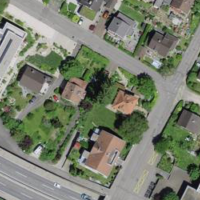
EUNIS habitat code: 57
Species observed at this site:
Hippocrepis emerus